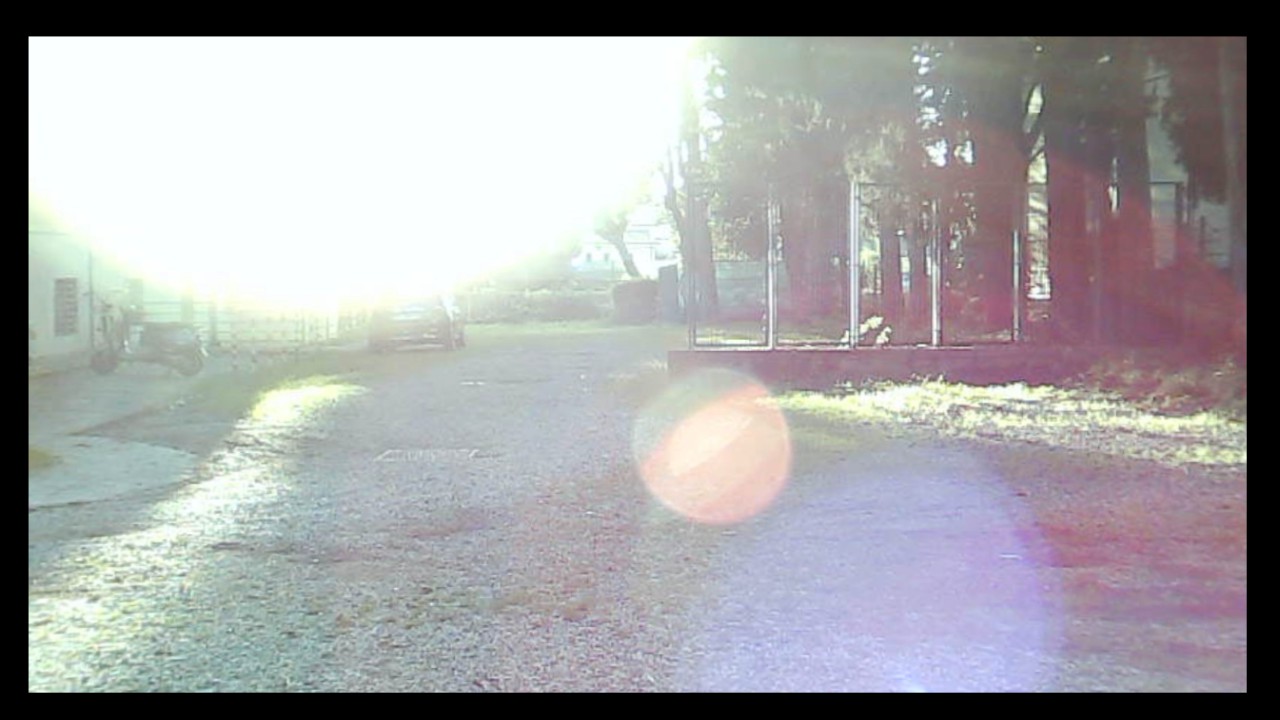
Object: Betafpv air75